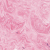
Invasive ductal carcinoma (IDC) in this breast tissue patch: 0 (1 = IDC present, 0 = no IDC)